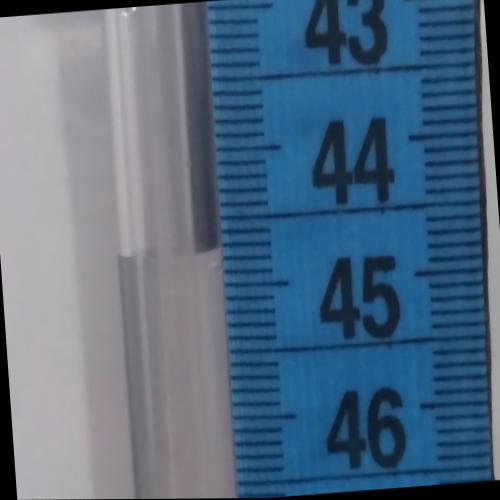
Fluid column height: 44.7 cm